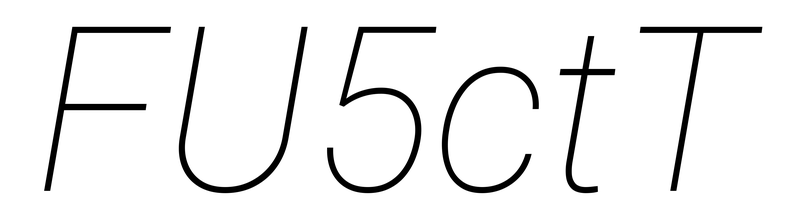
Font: Roboto-Italic_Thin_Italic